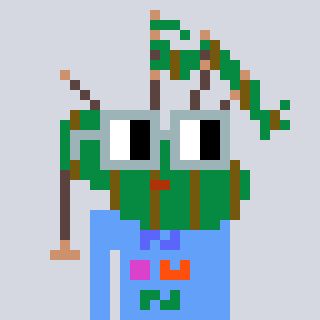
a pixel art character with square dark gray glasses, a bagpipe-shaped head and a blue-colored body on a cool background